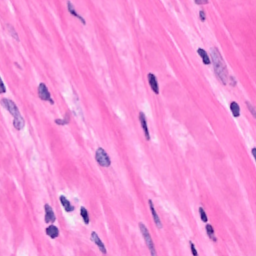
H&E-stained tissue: Breast